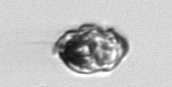
Label: Proterythropsis